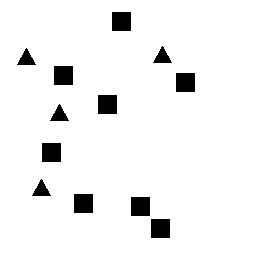
Squares: 8
Triangles: 4
Stars: 0
Total shapes: 12